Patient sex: M
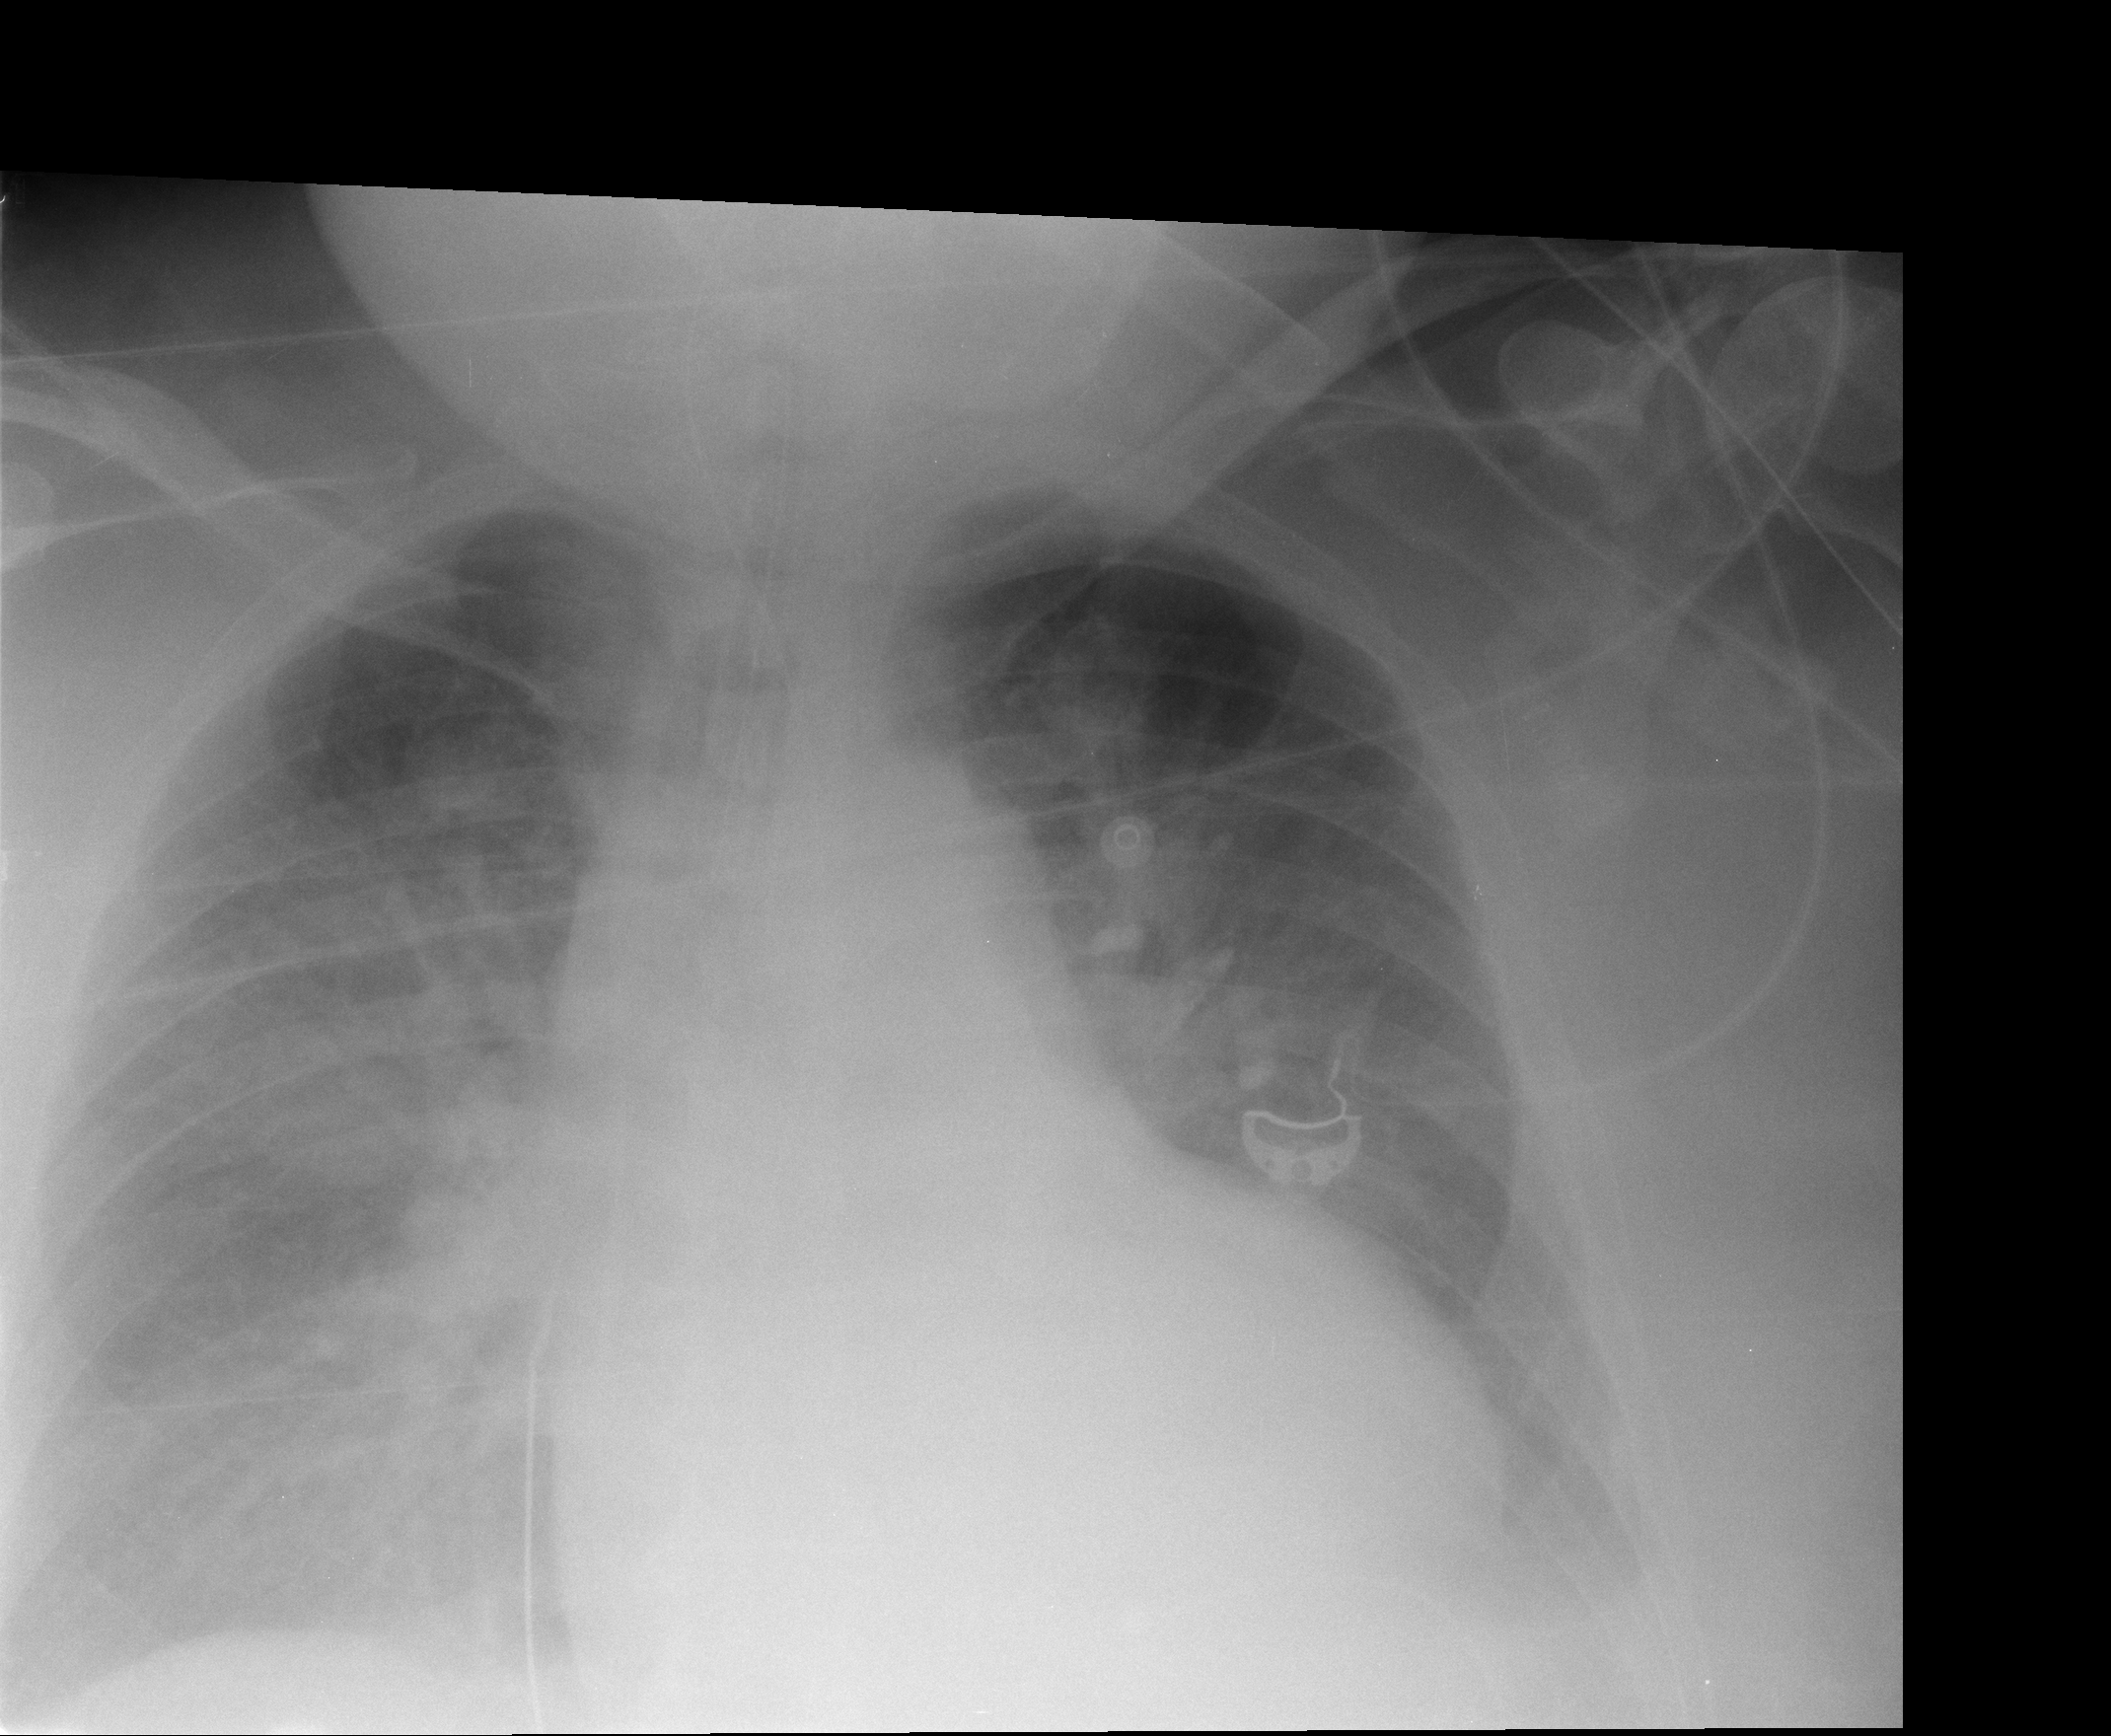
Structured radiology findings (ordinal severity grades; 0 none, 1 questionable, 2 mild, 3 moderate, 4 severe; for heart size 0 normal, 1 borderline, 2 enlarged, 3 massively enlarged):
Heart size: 2
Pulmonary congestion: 3
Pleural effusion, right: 2
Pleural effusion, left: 2
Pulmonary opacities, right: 3
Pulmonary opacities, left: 3
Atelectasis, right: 3
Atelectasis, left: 3